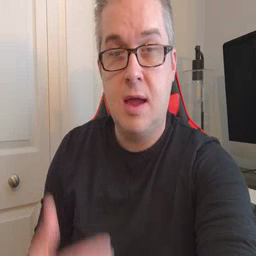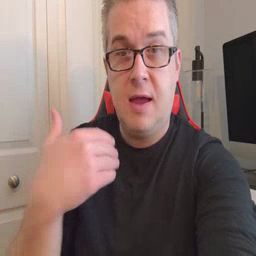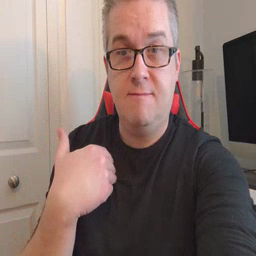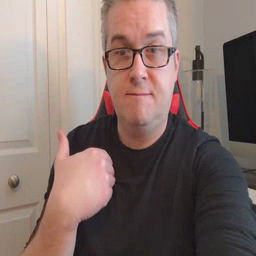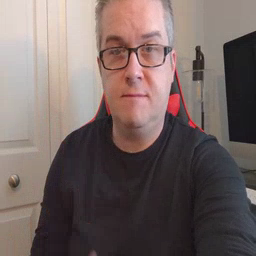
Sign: have